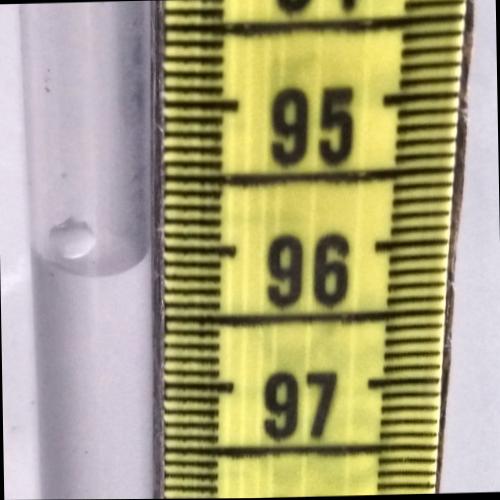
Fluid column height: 96.1 cm